Field crop: maize
Growth stage: 1
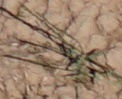
Species: lolium